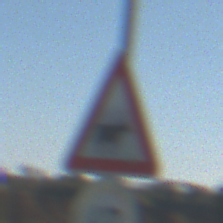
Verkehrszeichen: ViehtriebLinks
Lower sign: Geschwindigkeit60
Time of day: MorningAfternoon
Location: Outdoor (Nature)
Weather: Clear
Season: Autumn
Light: Natural